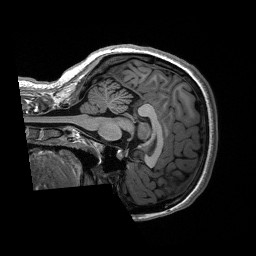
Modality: T1w
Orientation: sagittal
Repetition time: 8 s
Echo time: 0.066 s